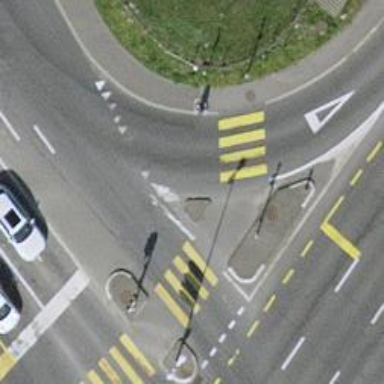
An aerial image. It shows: Crossing with traffic signals.